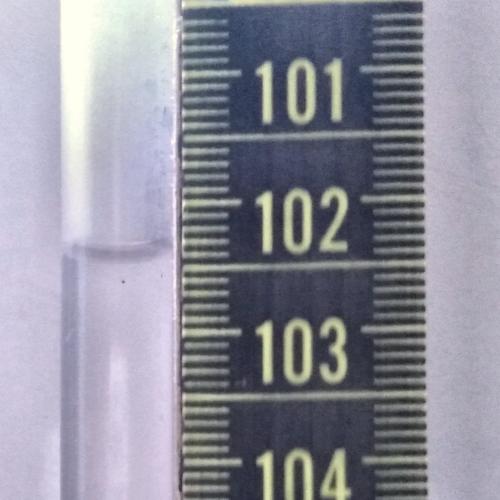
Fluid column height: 102.4 cm